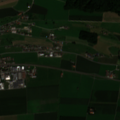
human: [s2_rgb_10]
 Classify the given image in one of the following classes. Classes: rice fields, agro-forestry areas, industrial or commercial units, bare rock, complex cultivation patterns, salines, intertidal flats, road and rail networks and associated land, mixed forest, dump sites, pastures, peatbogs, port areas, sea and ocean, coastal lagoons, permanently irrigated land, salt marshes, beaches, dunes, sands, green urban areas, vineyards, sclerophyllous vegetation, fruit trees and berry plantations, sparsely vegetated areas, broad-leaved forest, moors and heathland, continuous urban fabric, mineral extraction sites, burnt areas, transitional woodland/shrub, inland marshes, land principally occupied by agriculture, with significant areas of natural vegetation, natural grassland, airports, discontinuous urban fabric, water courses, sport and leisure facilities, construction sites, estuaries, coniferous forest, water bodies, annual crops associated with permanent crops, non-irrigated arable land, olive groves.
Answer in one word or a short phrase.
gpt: discontinuous urban fabric, non-irrigated arable land, complex cultivation patterns, mixed forest